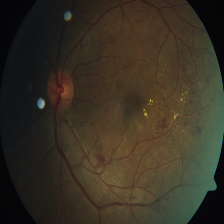
Diabetic retinopathy grade: Severe